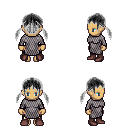
a pixel art fantasy rpg character, female body template, human, tanned skin, chain mail, gold greaves, gray twin-tailed hairstyle, maroon shoes, four views (front, back, left, right), 2x2 character sprite sheet, small pixel art, hard edges, no anti-aliasing